Question: read in did load:
'''
NSFileManager *fileManager = [NSFileManager defaultManager];
if (![fileManager fileExistsAtPath: path]) //4
{
NSString *bundle = [[NSBundle mainBundle] pathForResource:@"data" ofType:@"plist"]; //5
[fileManager copyItemAtPath:bundle toPath: path error:&error]; //6
}
//load in text fields.
NSMutableDictionary *savedData = [[NSMutableDictionary alloc] initWithContentsOfFile: path];
nameField.text = [[savedData objectForKey:@"name"] stringValue];
locationTextField.text = [[savedData objectForKey:@"location"] stringValue];
sectorTextField.text = [[savedData objectForKey:@"sector"] stringValue];
'''
Write on button click:
'''
- (IBAction)writingButton:(id)sender
{
NSMutableDictionary *data = [[NSMutableDictionary alloc] initWithContentsOfFile: path];
//[data setObject:[NSNumber numberWithInt:value] forKey:@"value"];
[data setObject:[NSString stringWithString:nameField.text] forKey:@"name"];
[data setObject:[NSString stringWithString:locationTextField.text] forKey:@"location"];
[data setObject:[NSString stringWithString:sectorTextField.text] forKey:@"sector"];
}
'''
the plist file:

The error:
> 2012-09-04 17:03:40.360 app[4849:c07] -[__NSCFString stringValue]:
unrecognized selector sent to instance 0x6aa38f0 2012-09-04
17:03:40.362 app[4849:c07] *** Terminating app due to uncaught
exception 'NSInvalidArgumentException', reason: '-[__NSCFString
stringValue]: unrecognized selector sent to instance 0x6aa38f0'
Any ideas? cheers.
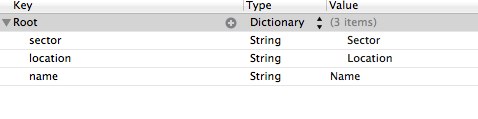
Answer: The dictionary stores NSString objects directly - there's no need to call a (nonexistent) method called '- stringValue'. Simply write
'''
nameField.text = [savedData objectForKey:@"name"];
'''
and so on.
(Why do you think this method call would have been necessary?)